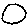
Label: circle